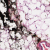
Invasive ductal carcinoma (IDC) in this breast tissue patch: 0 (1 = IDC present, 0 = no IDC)